Question: I am able to display a list of text (one piece of text in each row) in UITableView in iOS using Swift. My question is - what if I wanted to add more UI Elements in each row - like a button, image, etc. How can I do that? Would appreciate the help for Swift.
What I am already able to do:
Code I use
'''
class ViewController: UIViewController, UITableViewDelegate {
var cellInfo = ["Rob", "Timmy", "George"]
override func viewDidLoad() {
super.viewDidLoad()
// Do any additional setup after loading the view, typically from a nib.
}
func tableView(tableView: UITableView, numberOfRowsInSection section: Int) -> Int {
return 3
}
func tableView(tableView: UITableView, cellForRowAtIndexPath indexPath: NSIndexPath) -> UITableViewCell {
let cell = UITableViewCell(style: UITableViewCellStyle.Default, reuseIdentifier: "mycell") //my cell is the identifier
cell.textLabel?.text = cellInfo[indexPath.row] //"Test"
return cell
}
override func didReceiveMemoryWarning() {
super.didReceiveMemoryWarning()
// Dispose of any resources that can be recreated.
}
}
'''
Result I have (below). I am only able to add a text, how to add more elements?

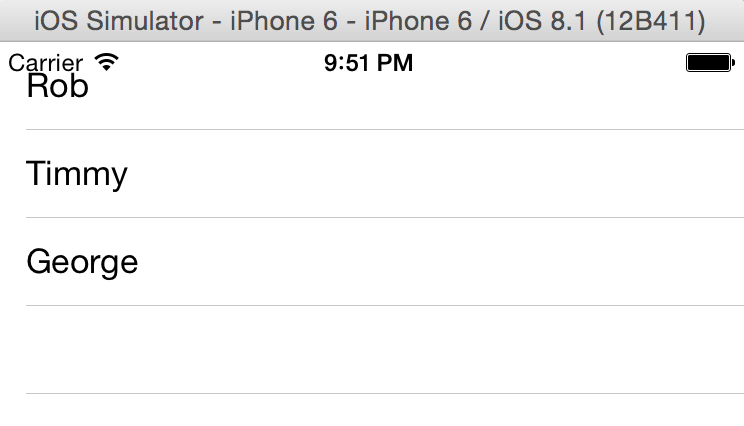
Answer: From your main.storyboard, drag the imageView, labels, and whatever you want into the prototype cell.
You'll also need to establish the IBOutlets for each element you drag in there so you can reference them in your code.
There are other ways, like selecting the cell style. For example, tables comes with 4 styles out of the box. The basic style features a imageView and label.
If you want more power, the style should be custom and you will drag whatever you need to the prototype cell.